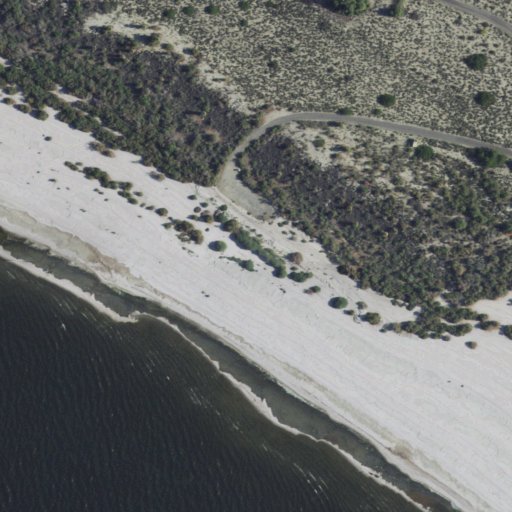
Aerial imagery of beach in California named Sneaker Beach containing shrub, herbaceous wetlands, open water, grassland, barren land, woody wetlands, low intensity development, medium intensity development, high intensity development, and open development